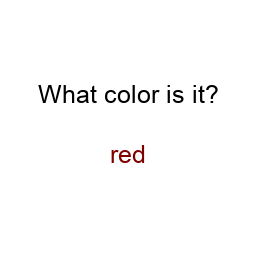
Color: maroon
Color name shown: red
Background color: white
Question text color: black